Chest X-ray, AP view. Patient: 39 years old, sex F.
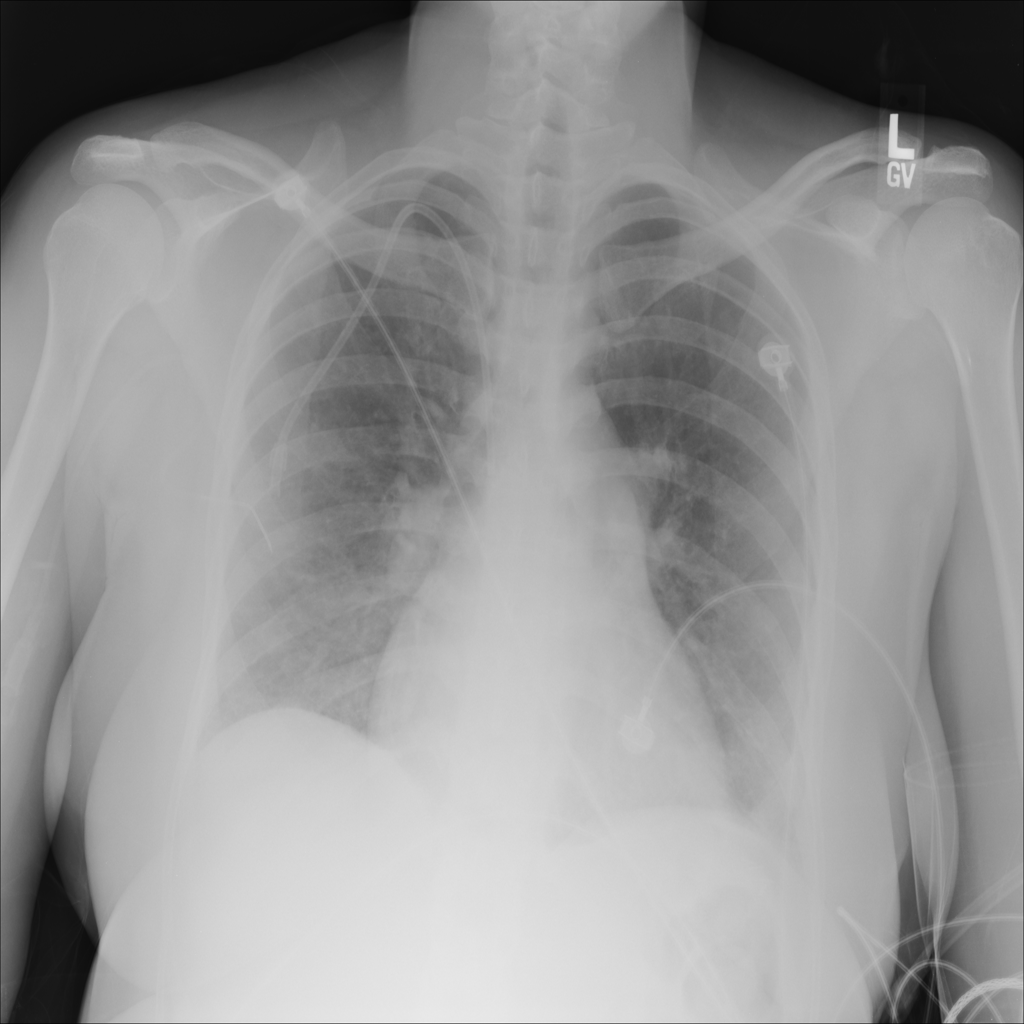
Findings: No Finding